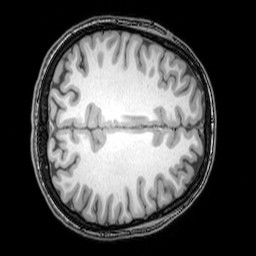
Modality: T1w
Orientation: axial
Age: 22
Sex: female
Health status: healthy
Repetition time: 0.081 s
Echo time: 0.037 s